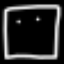
Label: square